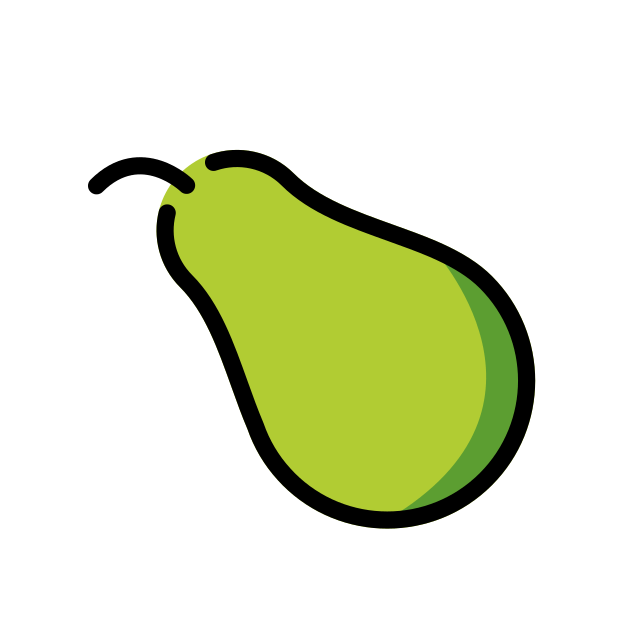
Emoji: 🍐
Name: pear
Unicode: 0x1f350